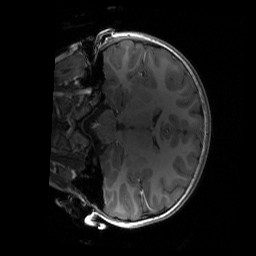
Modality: T1w
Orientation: coronal
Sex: female
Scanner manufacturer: siemens
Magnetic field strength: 3 T
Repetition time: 1.9 s
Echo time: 0.00243 s